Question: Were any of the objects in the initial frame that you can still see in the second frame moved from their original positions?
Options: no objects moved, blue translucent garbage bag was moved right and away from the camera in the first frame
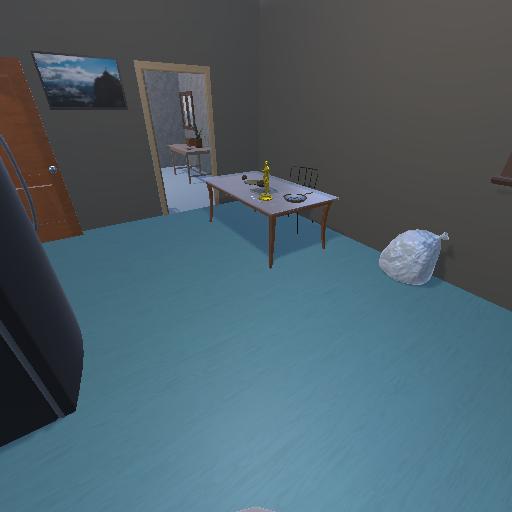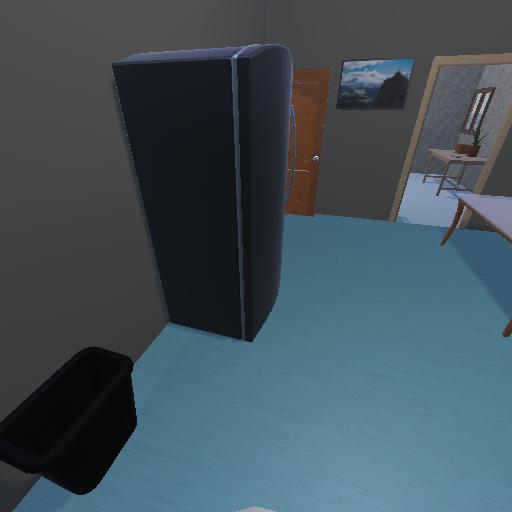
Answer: no objects moved